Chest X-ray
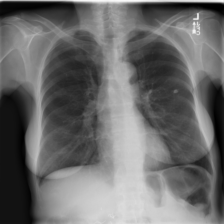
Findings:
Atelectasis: negative
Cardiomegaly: negative
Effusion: negative
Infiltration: negative
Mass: negative
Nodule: negative
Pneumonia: negative
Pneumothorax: negative
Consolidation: negative
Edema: negative
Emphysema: negative
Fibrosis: negative
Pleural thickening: negative
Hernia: negative